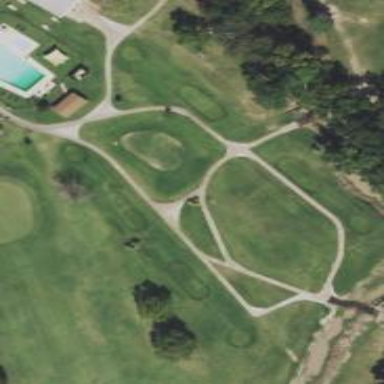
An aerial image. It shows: Golf cartpath that is also road path.